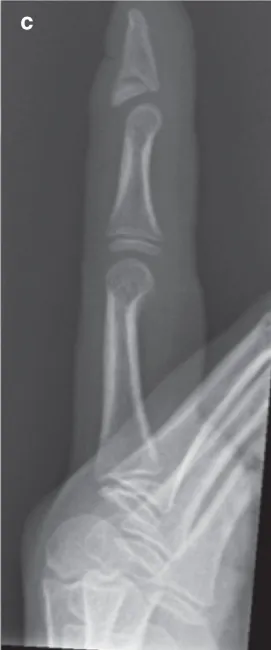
Post-operative radiograph at 6 weeks indicating subtle displacement of the epiphysis (b and c).
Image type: radiology (x_ray)